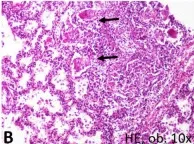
Bronchiolar damage.
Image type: pathology (h&e)